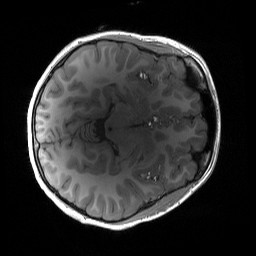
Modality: T1w
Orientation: axial
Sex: male
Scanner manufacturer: siemens
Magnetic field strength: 3 T
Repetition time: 1.9 s
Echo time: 0.00243 s